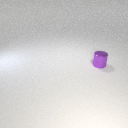
small purple metal cylinder